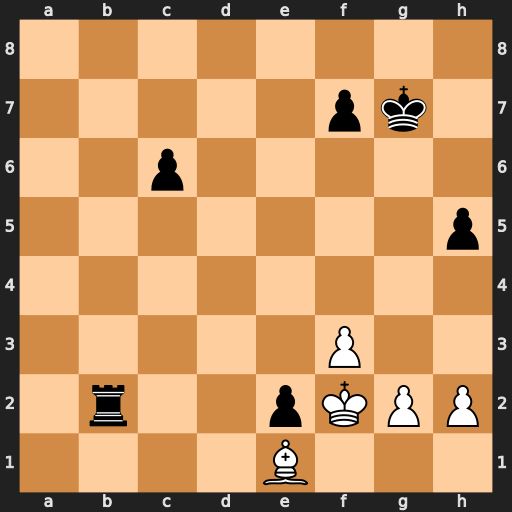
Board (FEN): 8/5pk1/2p5/7p/8/5P2/1r2pKPP/4B3
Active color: w
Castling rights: -
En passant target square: -
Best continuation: Bc3+ Kf8 Bxb2 e1=R Kxe1